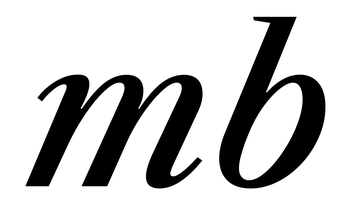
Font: LibreCaslonText-Italic_Medium_Italic